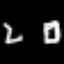
Label: square